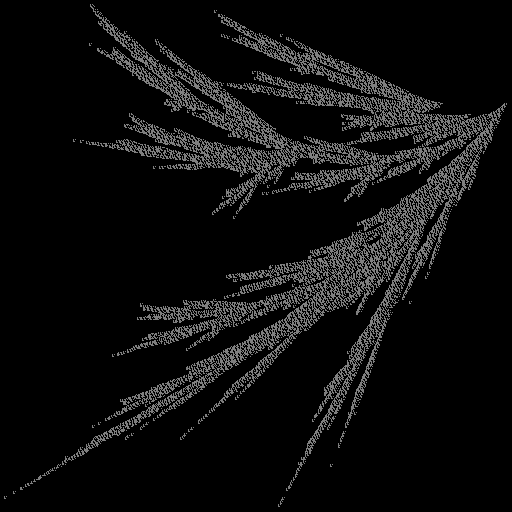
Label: filmyfern